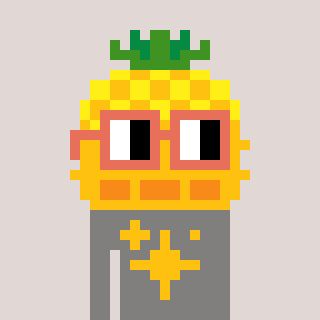
a pixel art character with square orange glasses, a pineapple-shaped head and a bluegrey-colored body on a warm background